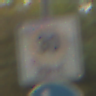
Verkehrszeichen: BeginnZone30
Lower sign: Gehweg
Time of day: MorningAfternoon
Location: Outdoor (Nature)
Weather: Overcast
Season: Autumn
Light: Natural